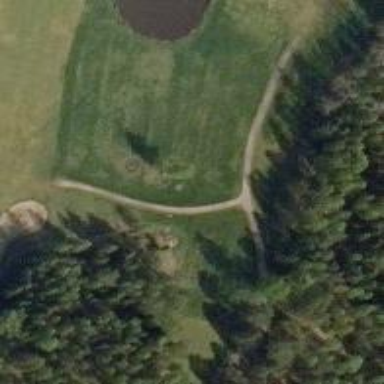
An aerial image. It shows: Path for both roads and golfers.